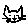
Label: cat